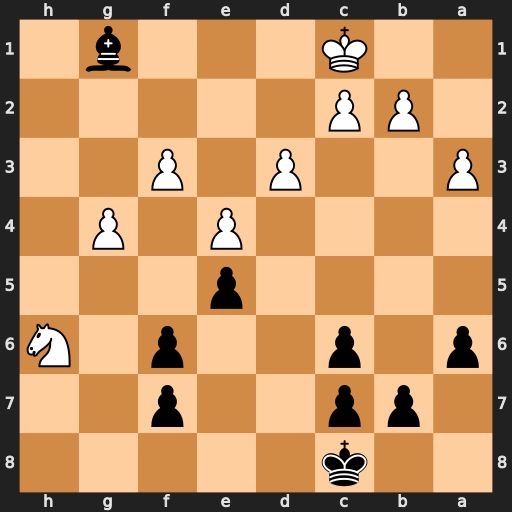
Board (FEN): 2k5/1pp2p2/p1p2p1N/4p3/4P1P1/P2P1P2/1PP5/2K3b1
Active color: b
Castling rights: -
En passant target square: -
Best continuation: Be3+ Kd1 Bxh6